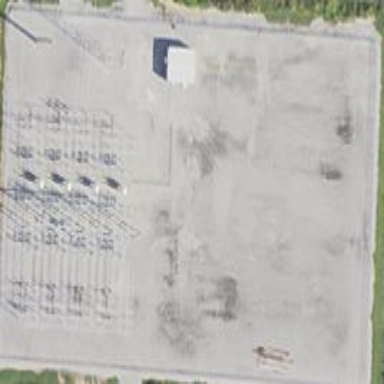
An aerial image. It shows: Power substation.